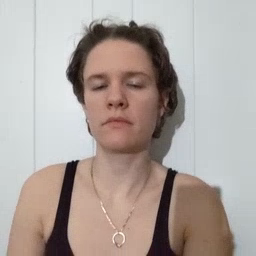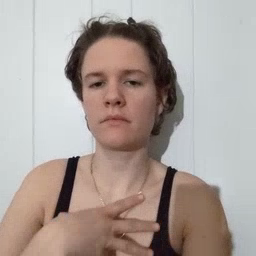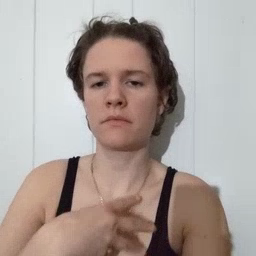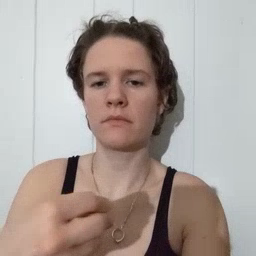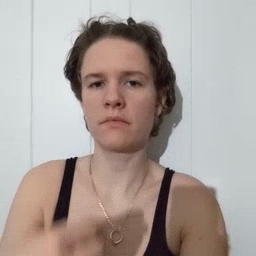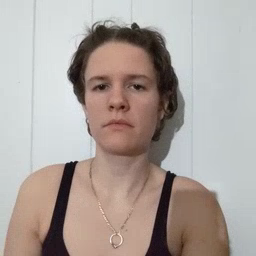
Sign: white